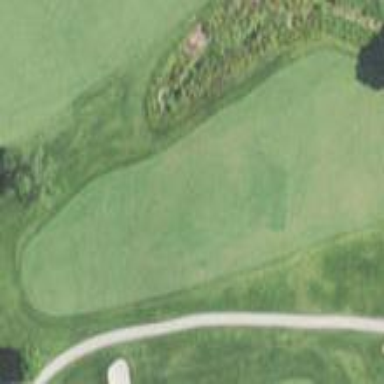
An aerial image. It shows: Grassy area designated as golf fairway.